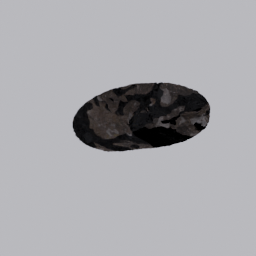
Label: nature